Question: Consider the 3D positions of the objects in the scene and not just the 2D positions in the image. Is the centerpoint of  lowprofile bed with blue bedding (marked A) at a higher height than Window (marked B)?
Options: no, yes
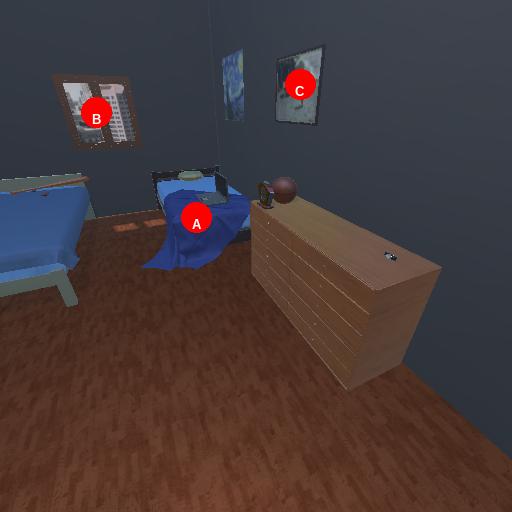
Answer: no